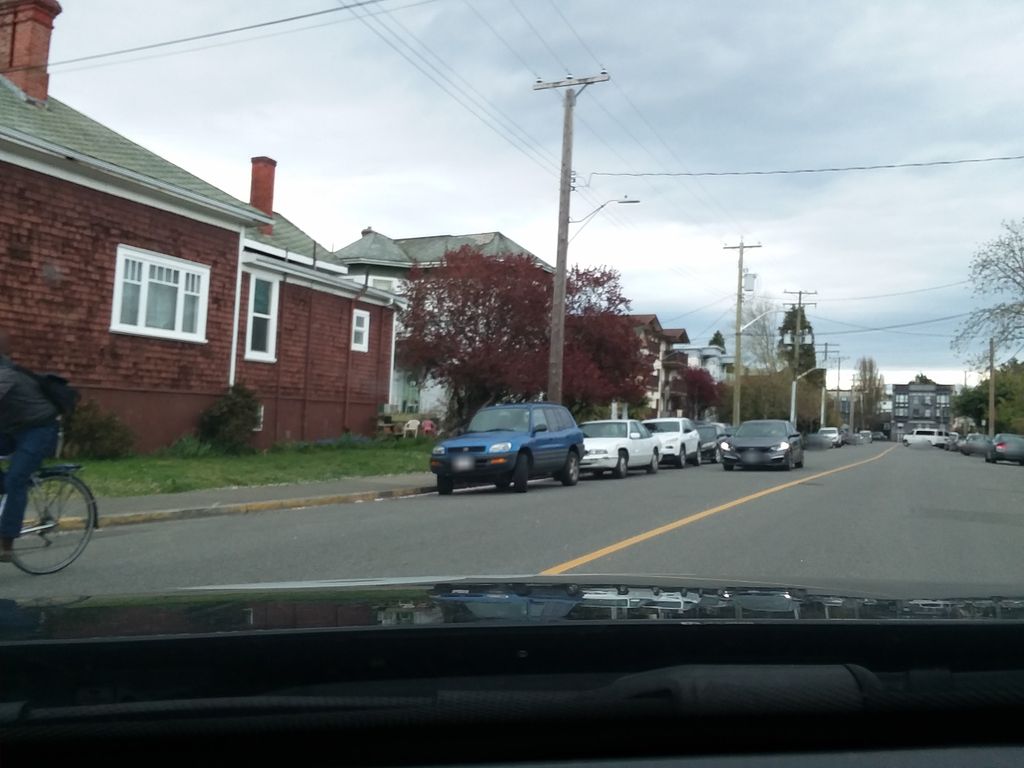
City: victoria